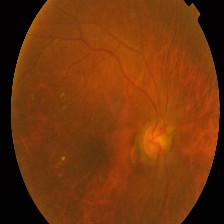
Diabetic retinopathy grade: Proliferative DR